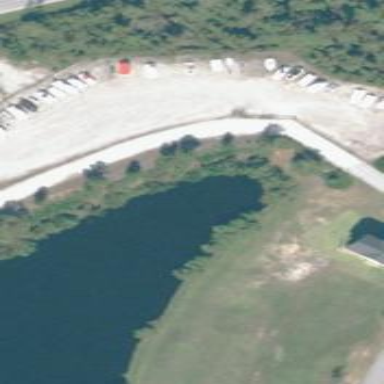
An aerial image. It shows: Boat storage area.